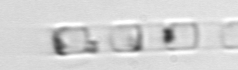
Label: Skeletonema